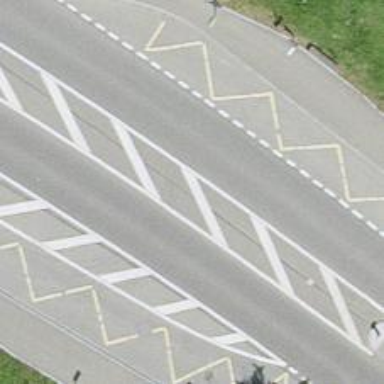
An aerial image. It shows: Bus stop with designated public transport stop position.